Field crop: tomato
Growth stage: 1
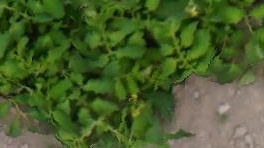
Species: tomato